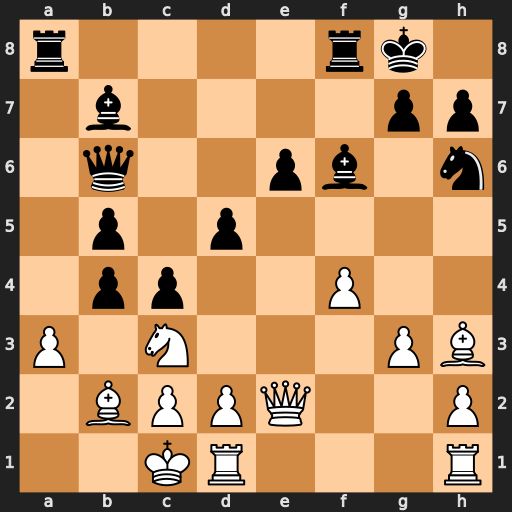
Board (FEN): r4rk1/1b4pp/1q2pb1n/1p1p4/1pp2P2/P1N3PB/1BPPQ2P/2KR3R
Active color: w
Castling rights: -
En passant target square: -
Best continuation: Qxe6+ Qxe6 Bxe6+ Kh8 axb4 d4 Nxb5 c3 dxc3 Bxh1 Rxh1